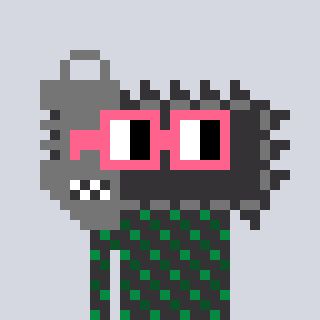
a pixel art character with square pink glasses, a chainsaw-shaped head and a grayscale-colored body on a cool background